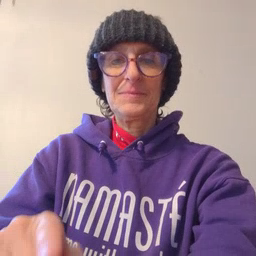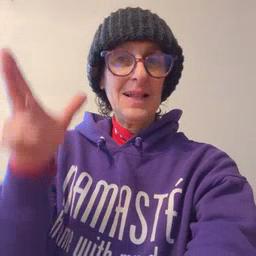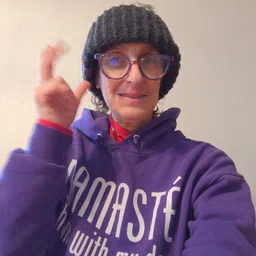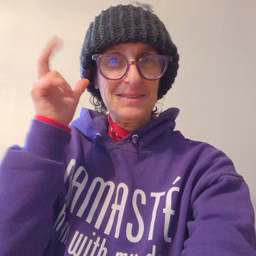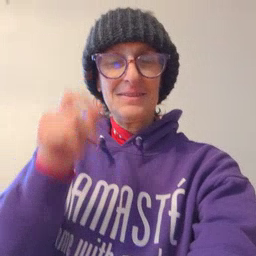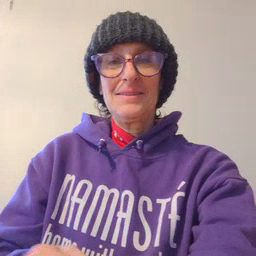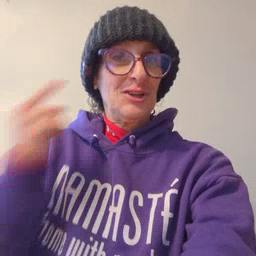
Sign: listen